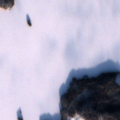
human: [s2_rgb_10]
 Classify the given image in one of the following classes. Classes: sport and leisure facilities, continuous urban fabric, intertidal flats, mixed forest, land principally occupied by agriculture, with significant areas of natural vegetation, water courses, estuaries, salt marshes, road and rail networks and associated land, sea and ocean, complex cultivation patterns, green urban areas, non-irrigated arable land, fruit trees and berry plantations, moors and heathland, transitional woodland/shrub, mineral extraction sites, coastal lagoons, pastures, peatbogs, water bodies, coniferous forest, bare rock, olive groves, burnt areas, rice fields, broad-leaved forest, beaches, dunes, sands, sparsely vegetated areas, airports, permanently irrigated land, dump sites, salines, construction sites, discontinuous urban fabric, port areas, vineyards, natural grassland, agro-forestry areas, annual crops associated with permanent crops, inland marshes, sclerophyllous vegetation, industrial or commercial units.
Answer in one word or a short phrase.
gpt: coniferous forest, mixed forest, water bodies